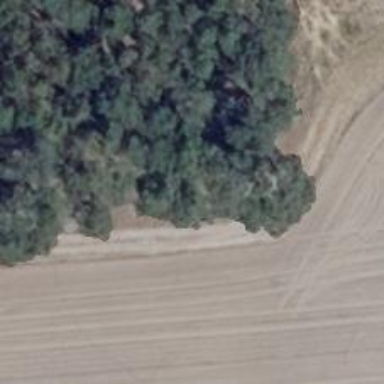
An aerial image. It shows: Hunting stand.